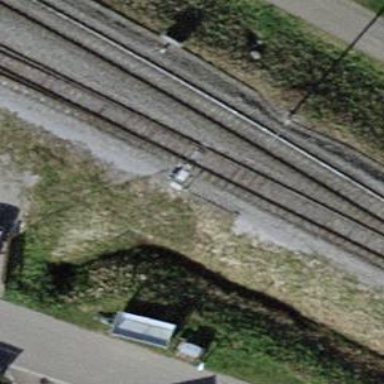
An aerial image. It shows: Railway switch.